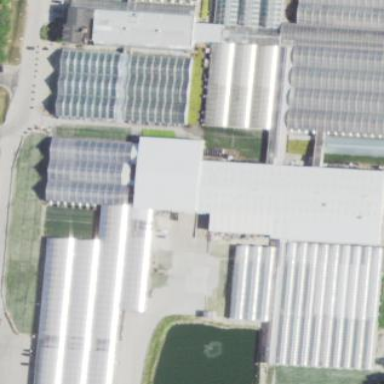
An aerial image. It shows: Greenhouse used for horticulture.